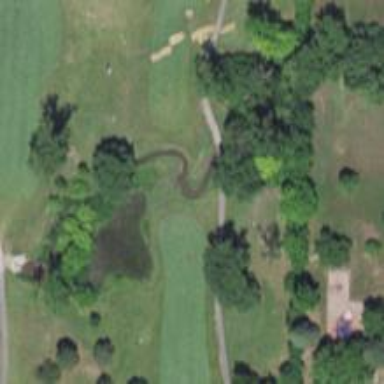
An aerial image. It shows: Path on bridge designed for golf carts.